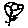
Label: flower